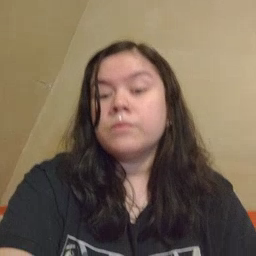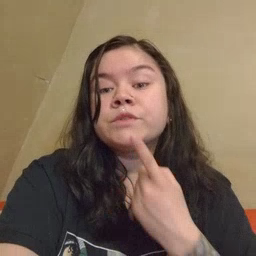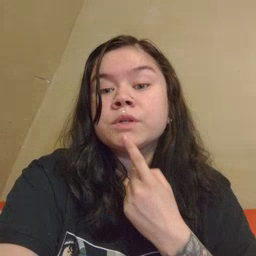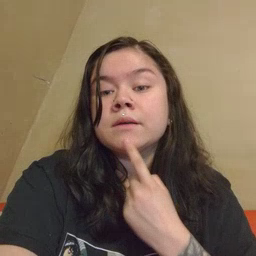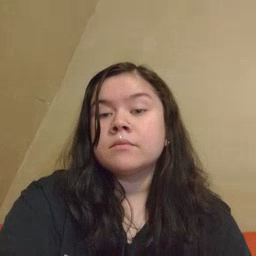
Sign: chin